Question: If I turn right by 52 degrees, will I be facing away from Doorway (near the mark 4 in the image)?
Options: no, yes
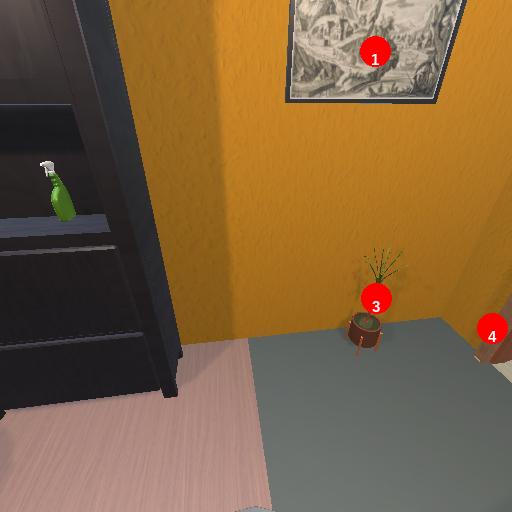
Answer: no